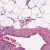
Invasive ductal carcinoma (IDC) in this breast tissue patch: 0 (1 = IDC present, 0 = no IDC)